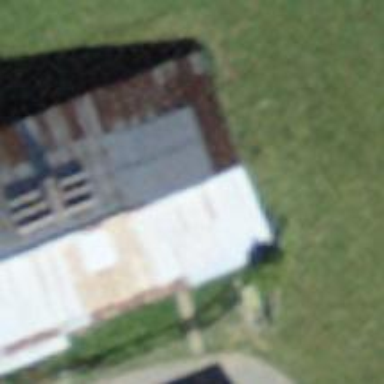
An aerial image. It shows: Farm building.